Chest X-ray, AP view. Patient: 34 years old, sex F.
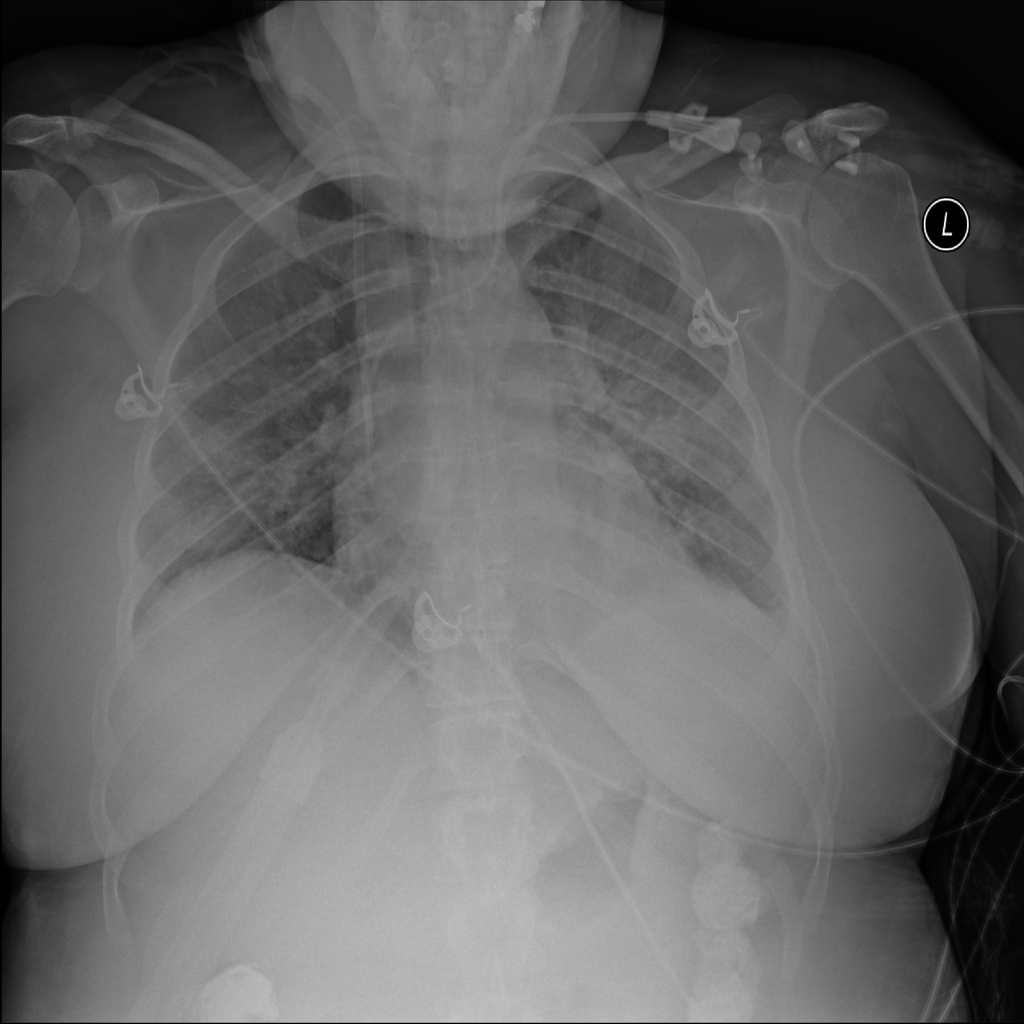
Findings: Effusion